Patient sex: M
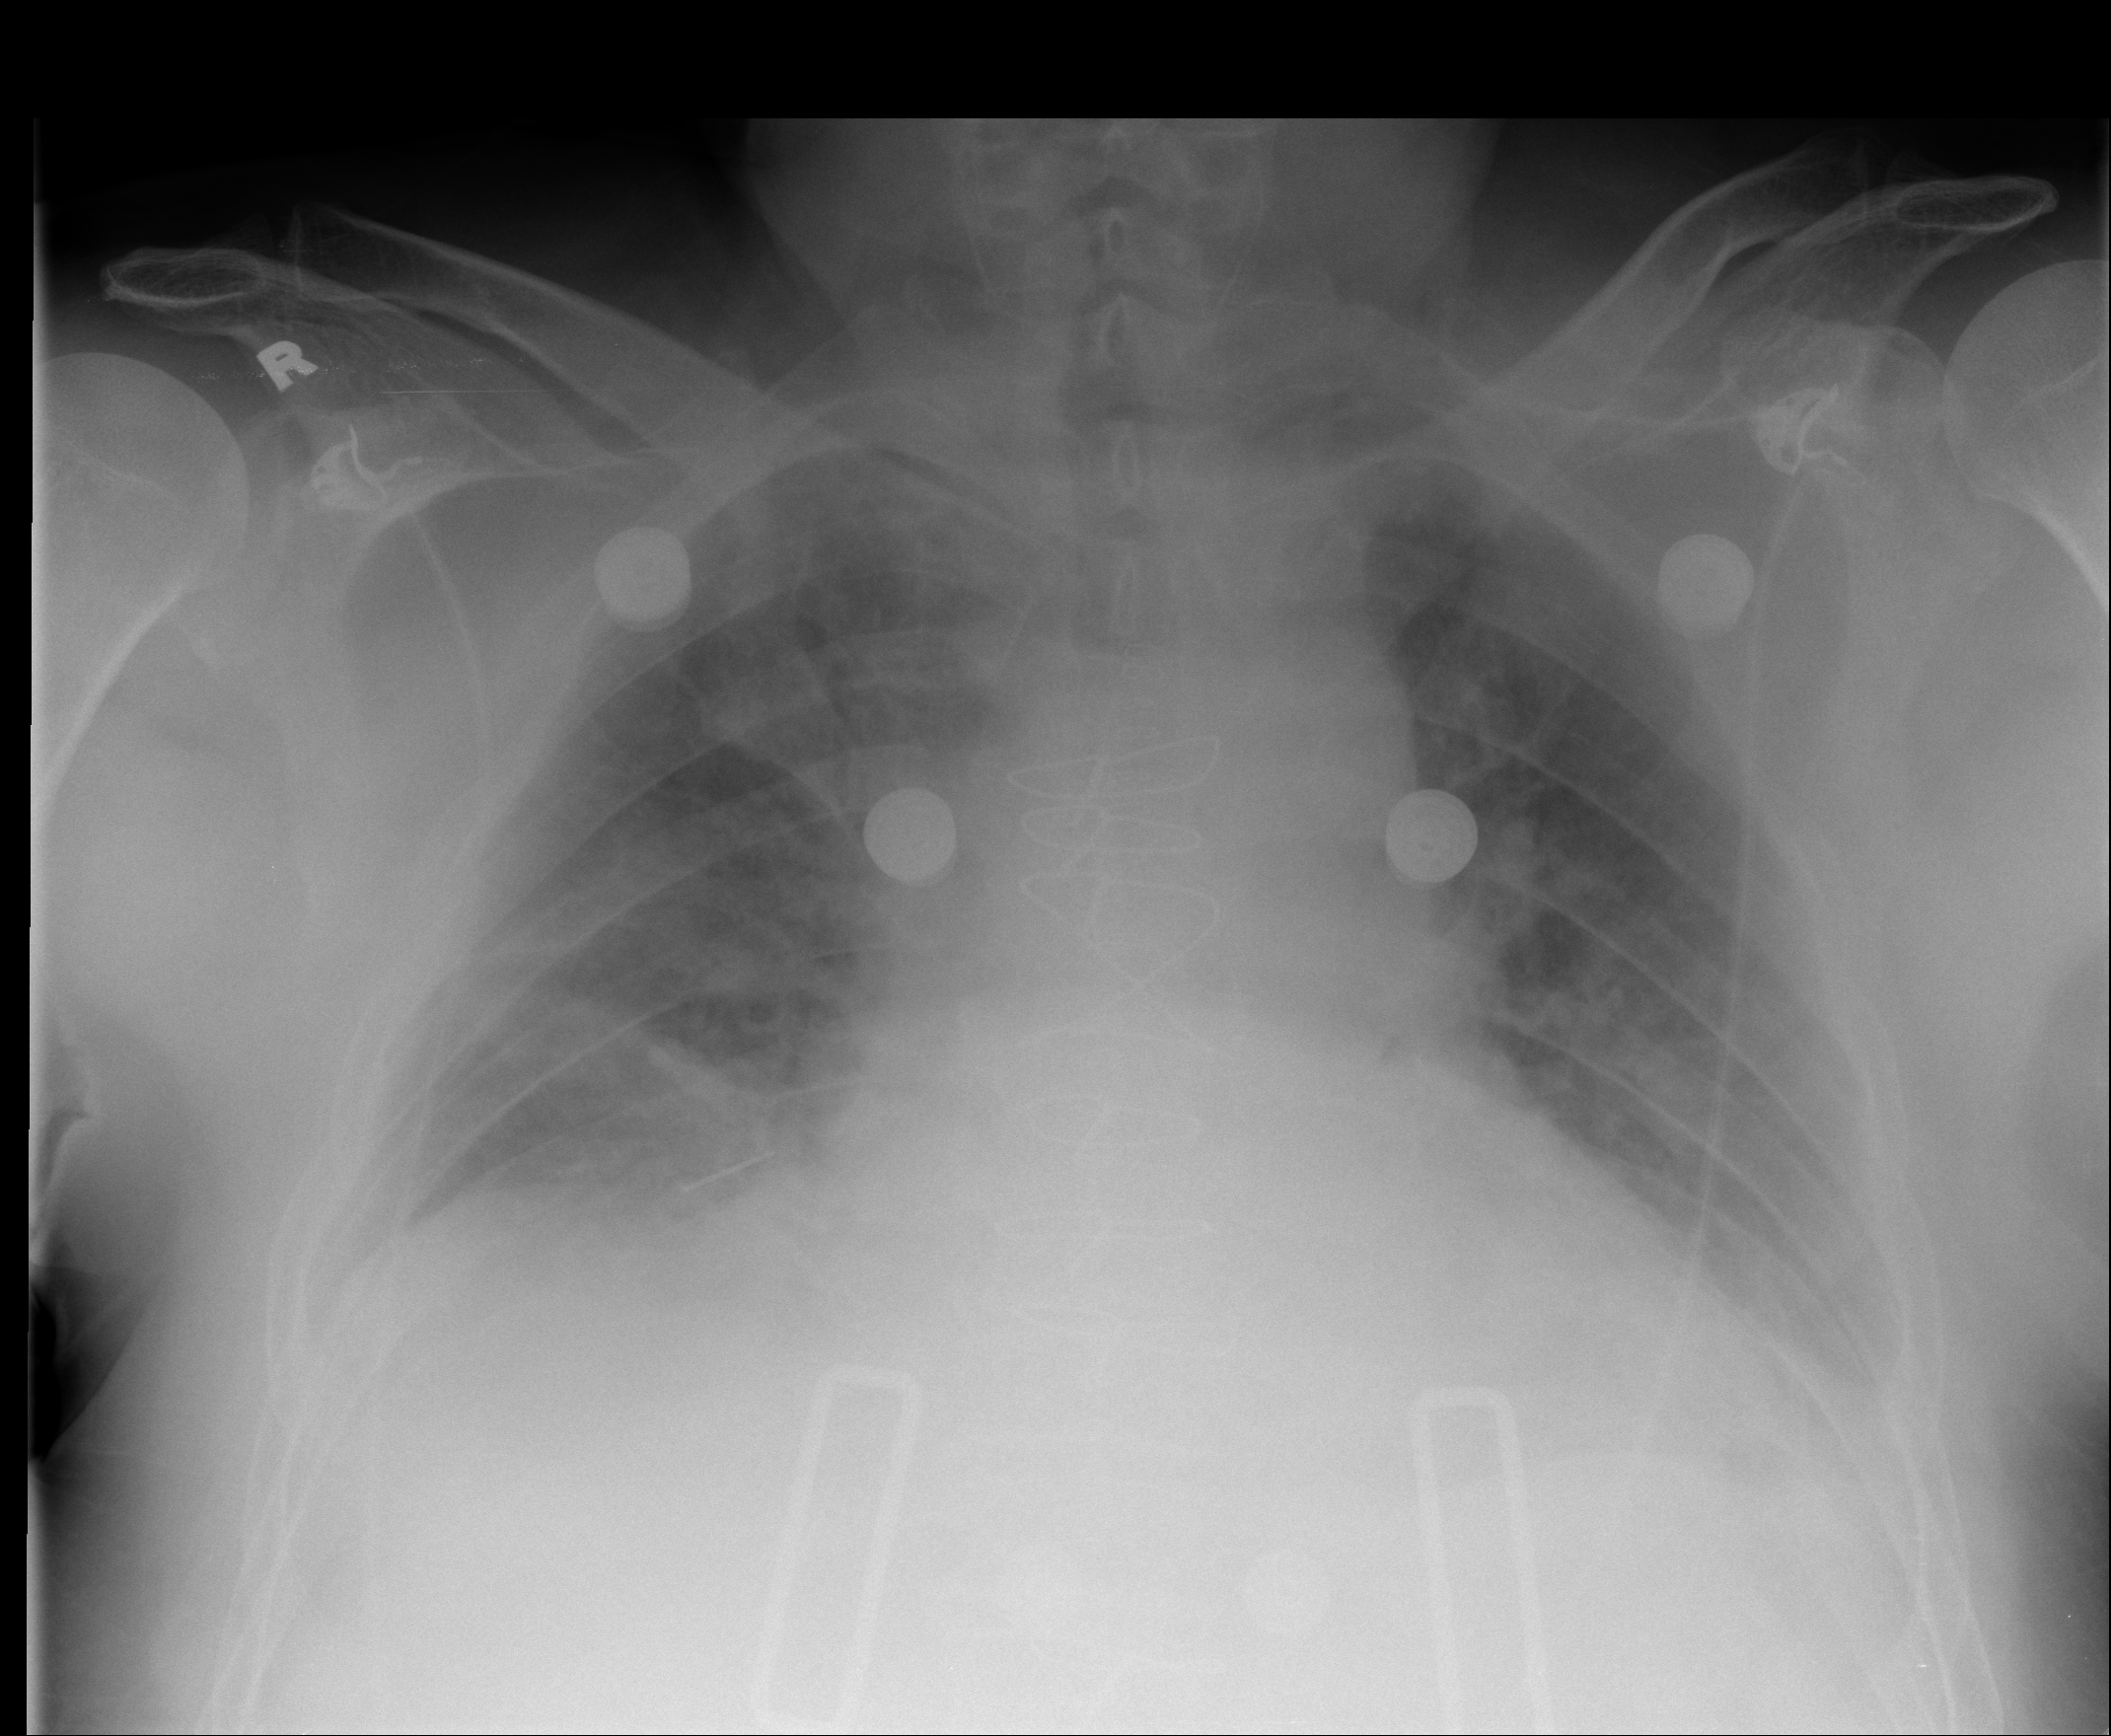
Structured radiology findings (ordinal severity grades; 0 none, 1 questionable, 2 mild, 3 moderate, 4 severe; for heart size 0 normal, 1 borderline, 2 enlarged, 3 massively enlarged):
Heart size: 2
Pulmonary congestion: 2
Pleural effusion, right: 2
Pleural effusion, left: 2
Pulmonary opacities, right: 2
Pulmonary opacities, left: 2
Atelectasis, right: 2
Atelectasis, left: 0